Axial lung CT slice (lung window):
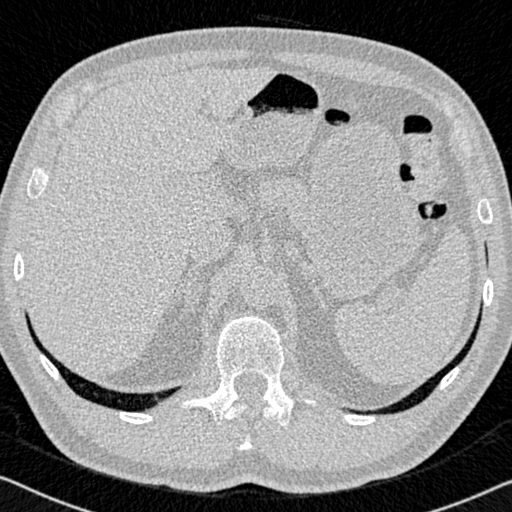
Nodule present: no